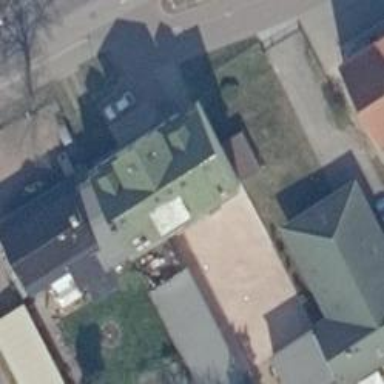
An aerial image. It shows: Semidetached house.